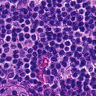
Metastatic tissue present: no